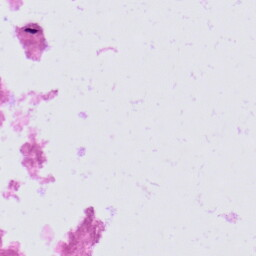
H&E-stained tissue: Prostate